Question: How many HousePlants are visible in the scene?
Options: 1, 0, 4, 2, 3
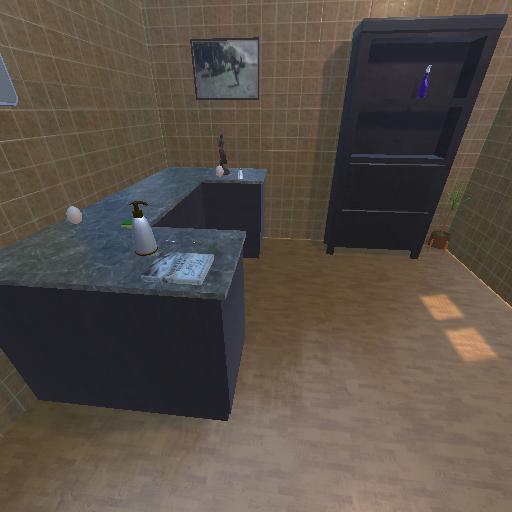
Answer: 1